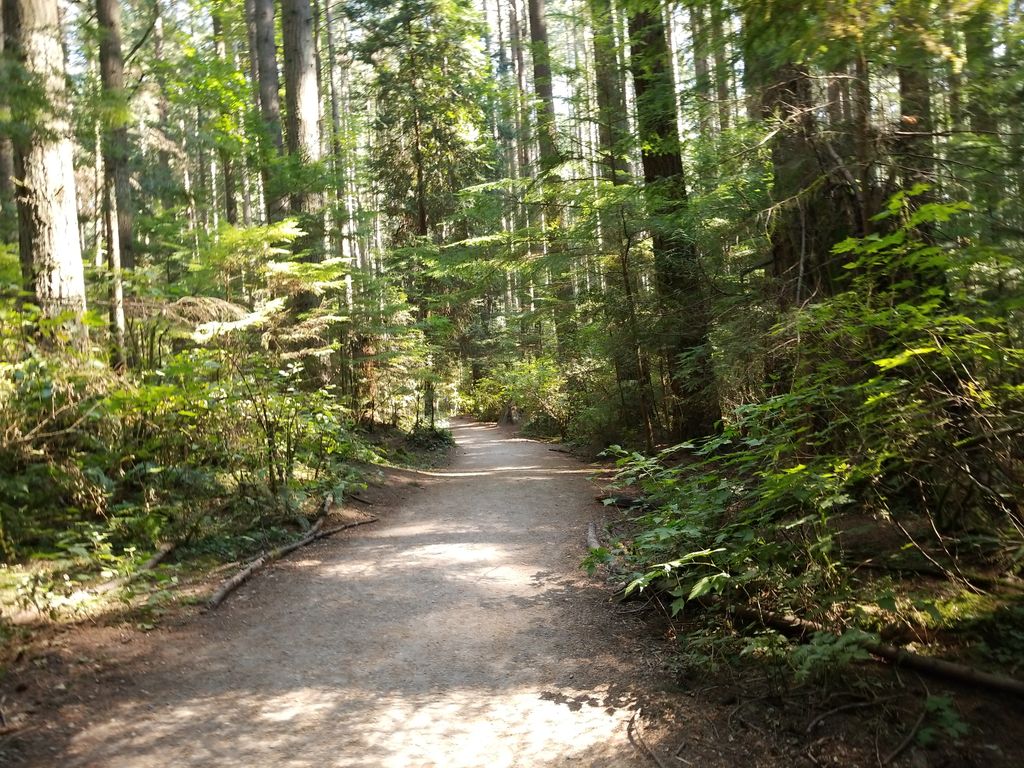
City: vancouver